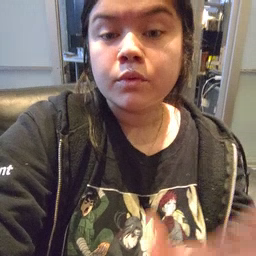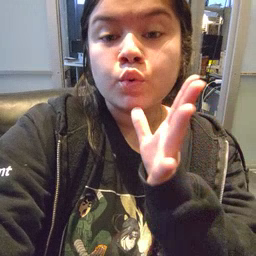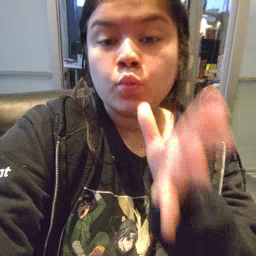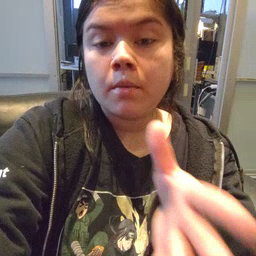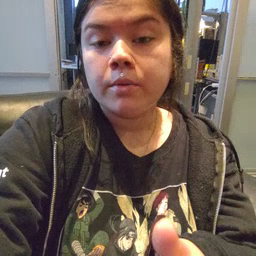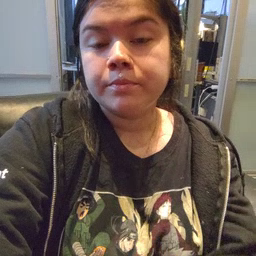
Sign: grandma